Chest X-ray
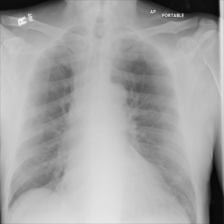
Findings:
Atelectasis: negative
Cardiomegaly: negative
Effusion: negative
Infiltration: negative
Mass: negative
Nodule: negative
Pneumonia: negative
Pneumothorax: negative
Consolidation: negative
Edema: negative
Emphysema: negative
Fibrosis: negative
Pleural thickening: negative
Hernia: negative